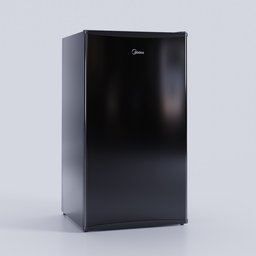
Label: appliances